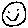
Label: smiley face